Interaction volume radius: 5 \u00c5
Interaction volume height: 30 \u00c5
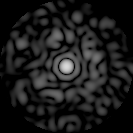
Disorder parameter: 0.8584